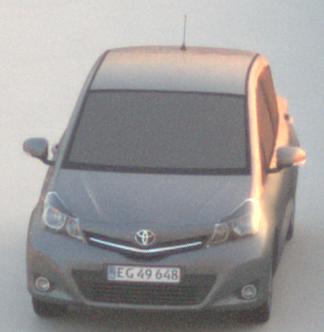
Make: Toyota
Model: Yaris 1.0
Detailed model: Yaris (XP9)
Model produced from: 2009/01
Model produced until: 2010/10
Doors: 3
Color: gray
Road condition: dry road
Daytime: sunrise or sunset
Contrast: medium contrast